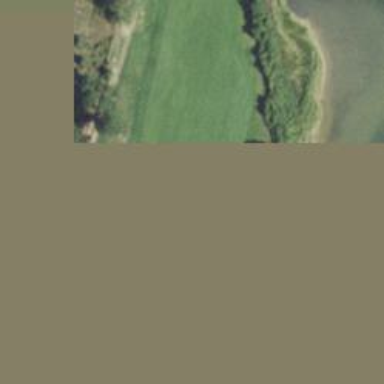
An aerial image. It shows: View of golf hole.